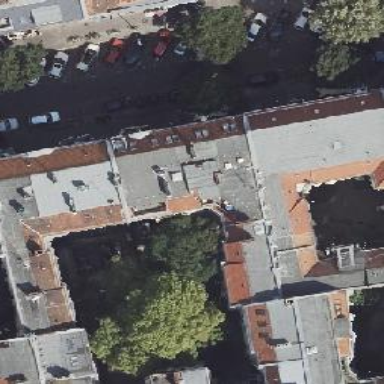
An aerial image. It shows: Nightclub.